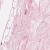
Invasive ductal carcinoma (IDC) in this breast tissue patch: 0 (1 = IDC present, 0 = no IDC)